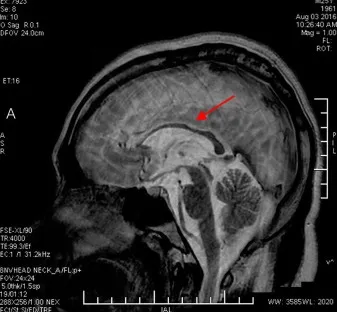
Brain MRI images in the proband. (A) Sagittal T2-weighted image displayed thinning of the corpus callosum, as indicated by the red arrow.
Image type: radiology (mri)